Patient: sex M, age 62
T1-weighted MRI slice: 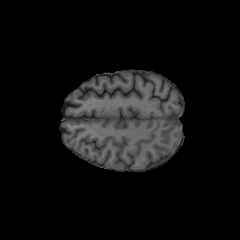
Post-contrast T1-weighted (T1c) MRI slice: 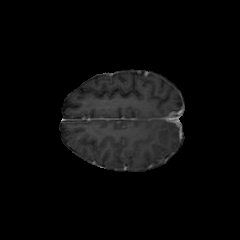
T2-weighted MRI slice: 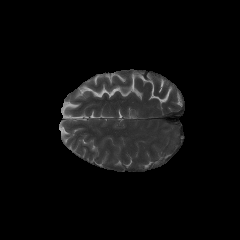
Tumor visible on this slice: no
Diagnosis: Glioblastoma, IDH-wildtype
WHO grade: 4